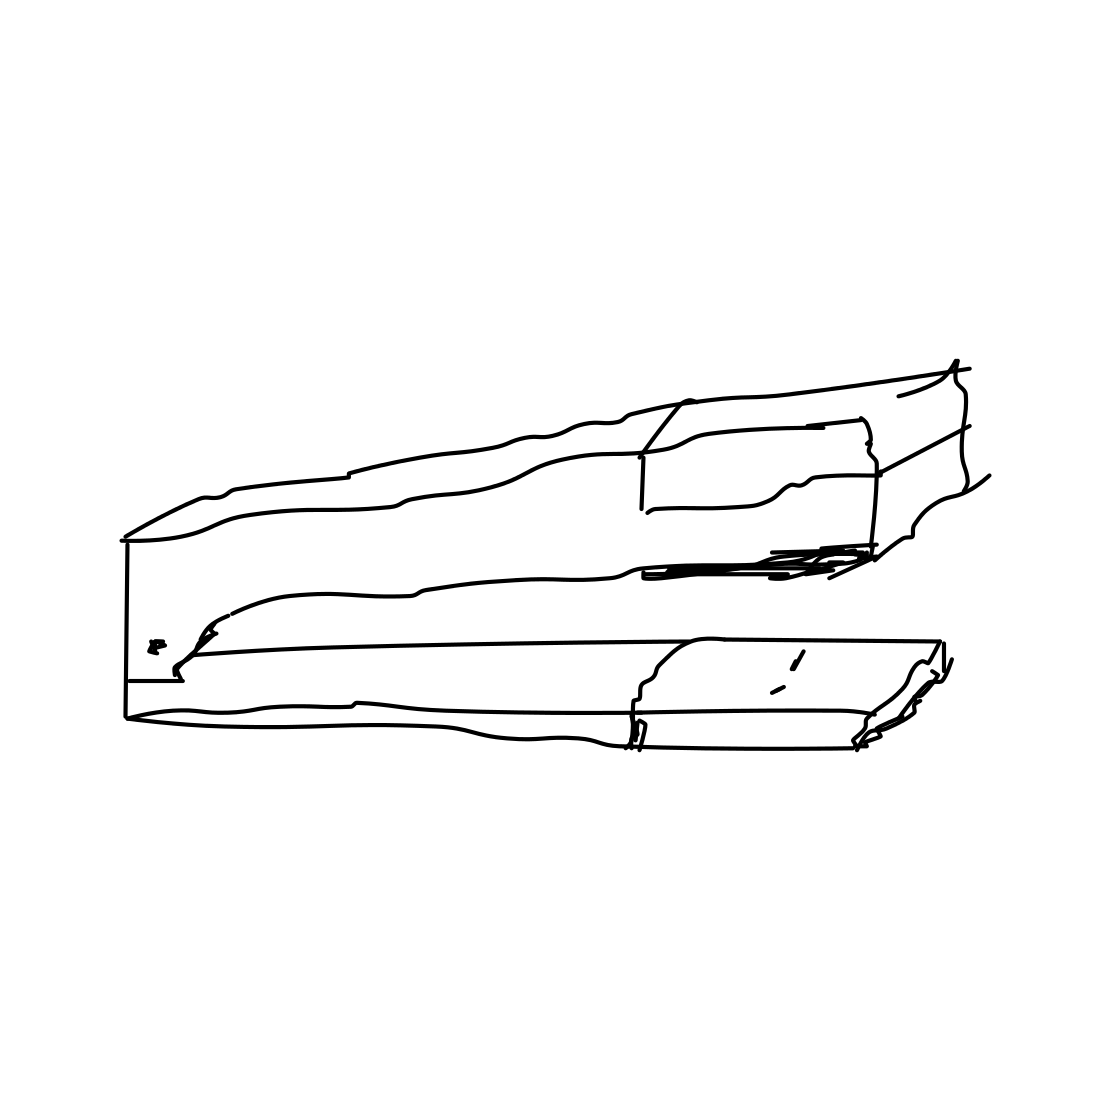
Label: stapler